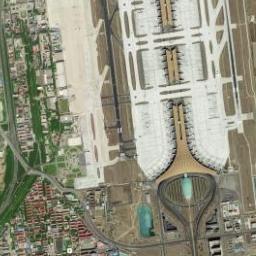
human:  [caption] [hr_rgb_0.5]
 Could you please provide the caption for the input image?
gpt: A complex airport with many runways and buildings is surrounded by a residential area .

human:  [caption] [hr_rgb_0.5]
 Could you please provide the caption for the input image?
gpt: This airport has only one runway, And its color is grey .

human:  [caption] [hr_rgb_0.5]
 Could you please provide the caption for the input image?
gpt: An airport with grid-shaped runways and open areas in the vacant lot and dense residential areas beside .

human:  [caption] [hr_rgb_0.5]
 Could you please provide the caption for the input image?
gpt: An airport is surrounded by many buildings and grass .

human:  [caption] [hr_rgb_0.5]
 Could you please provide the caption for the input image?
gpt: The grass is beside the airfield .